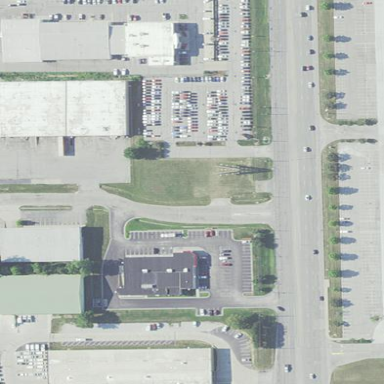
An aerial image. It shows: Parking area.